Question: I want to create three 'JCombobox'es and link them together. For example, in this picture:

when a selection is made for "university," the college combobox should show only colleges of the selected university. Similarly, only departments of the selected college should be shown next to the "Department:" label.
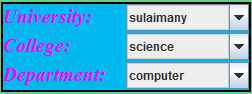
Answer: You might be able to extend the approach shown in this <URL> example.